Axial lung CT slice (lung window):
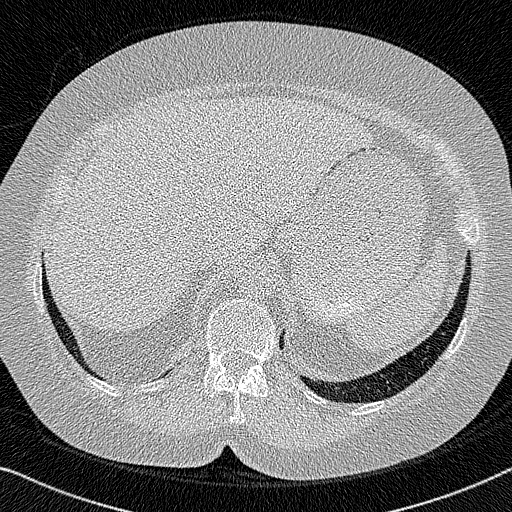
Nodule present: no